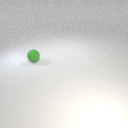
small green rubber sphere